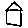
Label: house